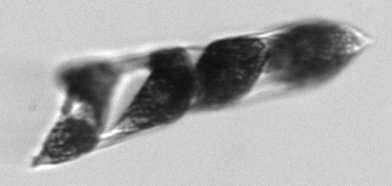
Label: Hemiaulus_membranaceus